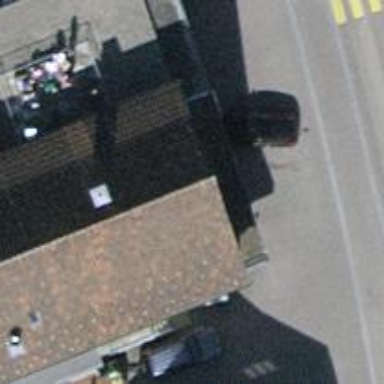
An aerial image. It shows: Post box is visible.